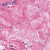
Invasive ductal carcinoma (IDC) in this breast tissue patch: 0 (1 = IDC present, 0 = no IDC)